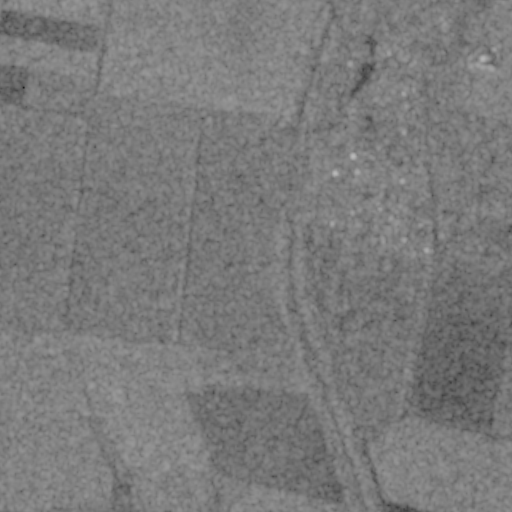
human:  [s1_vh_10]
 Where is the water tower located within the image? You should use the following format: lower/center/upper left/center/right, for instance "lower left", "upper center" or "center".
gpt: The water tower is located in the upper right of the image.
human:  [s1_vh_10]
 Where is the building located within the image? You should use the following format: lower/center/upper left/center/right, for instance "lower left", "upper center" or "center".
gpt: There is no building in the image.

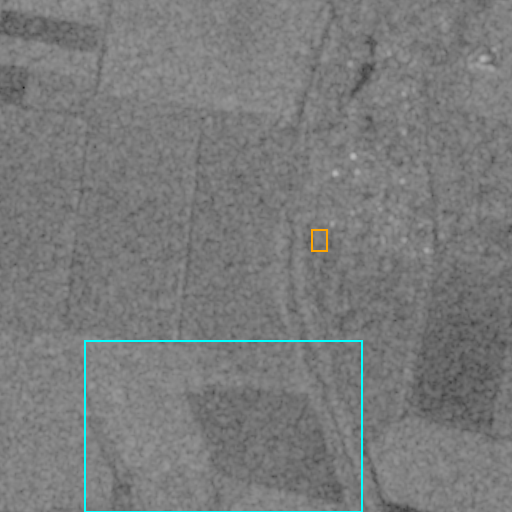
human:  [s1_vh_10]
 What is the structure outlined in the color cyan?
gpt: The structure outlined in cyan is a crop field.
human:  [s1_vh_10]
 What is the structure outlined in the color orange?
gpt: The structure outlined in orange is a park.
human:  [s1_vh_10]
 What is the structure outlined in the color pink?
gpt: There is no pink outline.